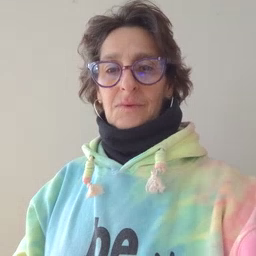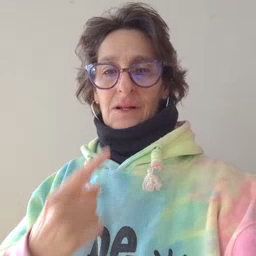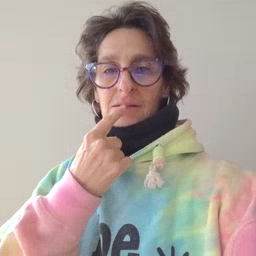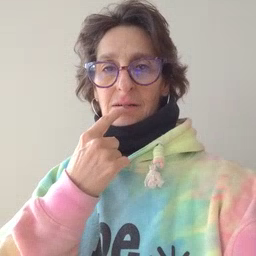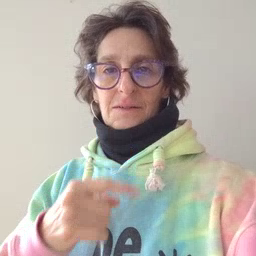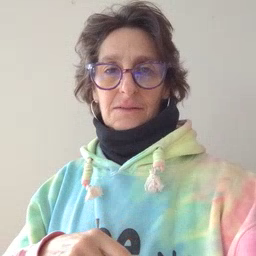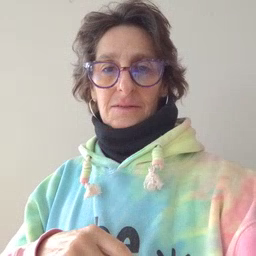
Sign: tongue